Aerial crown-view tile of a tropical tree (Barro Colorado Island, Panama), acquired 20250317:
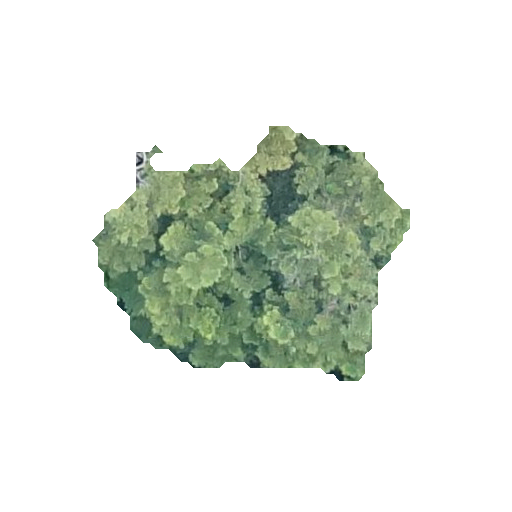
Species: Terminalia amazonia
GBIF accepted scientific name: Terminalia amazonica
Crown area: 81.778 m²